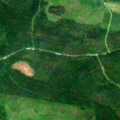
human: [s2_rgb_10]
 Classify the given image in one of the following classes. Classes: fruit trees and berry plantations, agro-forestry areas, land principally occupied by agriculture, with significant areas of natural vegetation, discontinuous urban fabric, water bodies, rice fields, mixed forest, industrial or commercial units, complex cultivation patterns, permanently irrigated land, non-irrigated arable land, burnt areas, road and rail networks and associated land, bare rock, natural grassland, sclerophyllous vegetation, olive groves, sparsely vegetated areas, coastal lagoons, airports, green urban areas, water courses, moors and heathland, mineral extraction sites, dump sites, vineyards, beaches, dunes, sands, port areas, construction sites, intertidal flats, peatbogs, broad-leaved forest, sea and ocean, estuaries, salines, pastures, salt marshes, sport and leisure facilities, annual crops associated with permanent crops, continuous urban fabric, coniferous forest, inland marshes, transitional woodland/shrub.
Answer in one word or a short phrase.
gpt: coniferous forest, mixed forest, transitional woodland/shrub